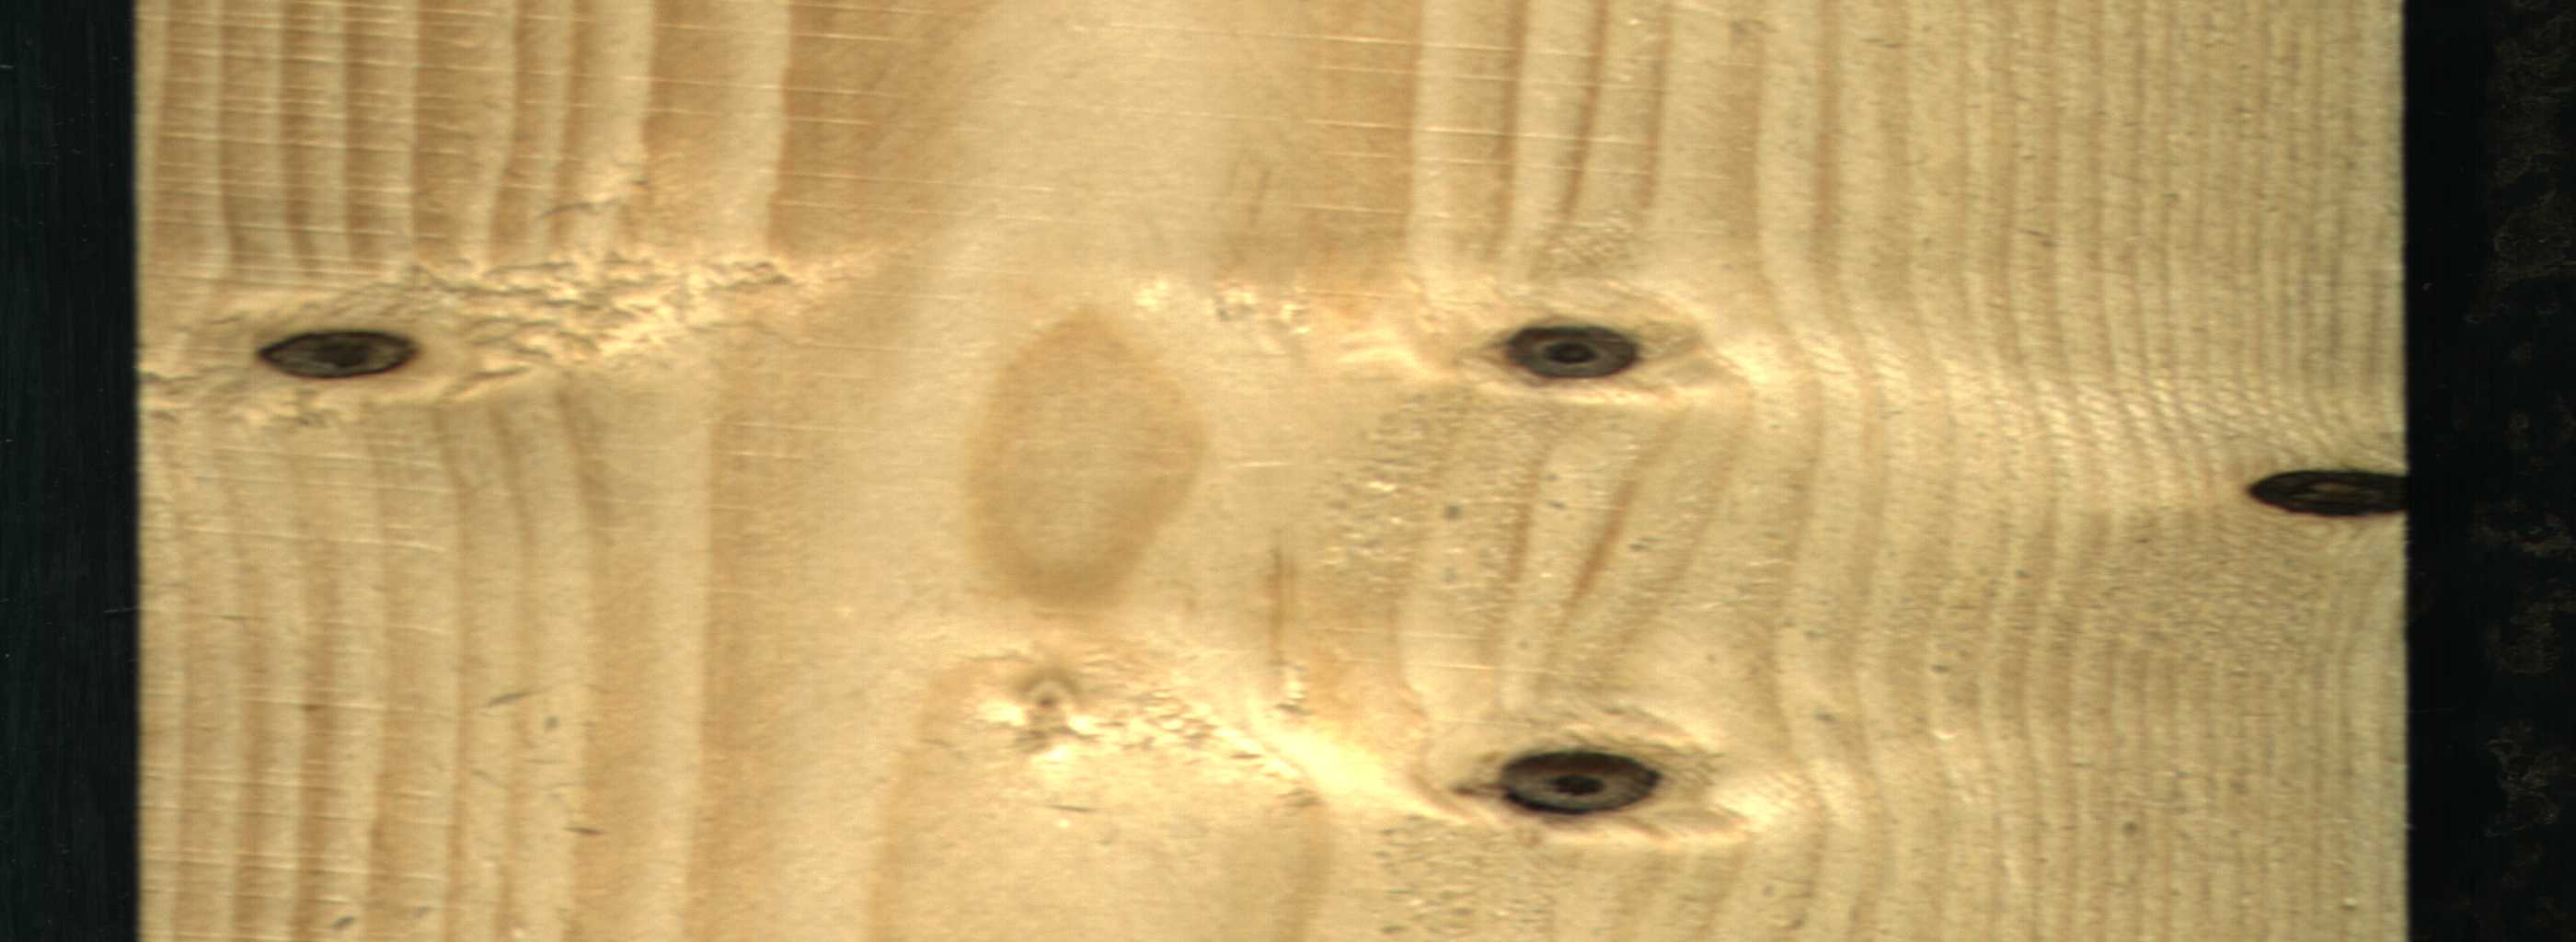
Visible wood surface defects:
Dead_Knot
Dead_Knot
Dead_Knot
Dead_Knot